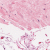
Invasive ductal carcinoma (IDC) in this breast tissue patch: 0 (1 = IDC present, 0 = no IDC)